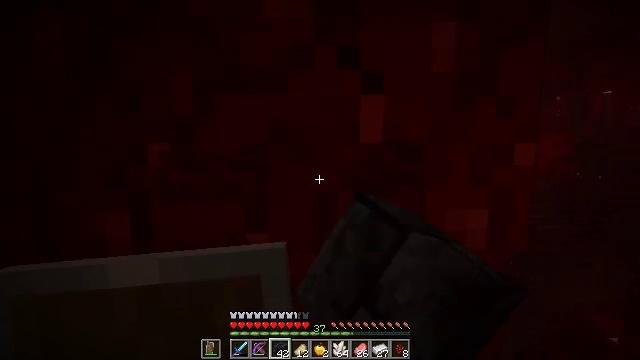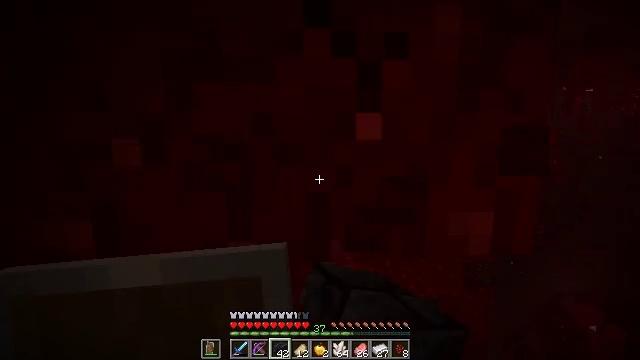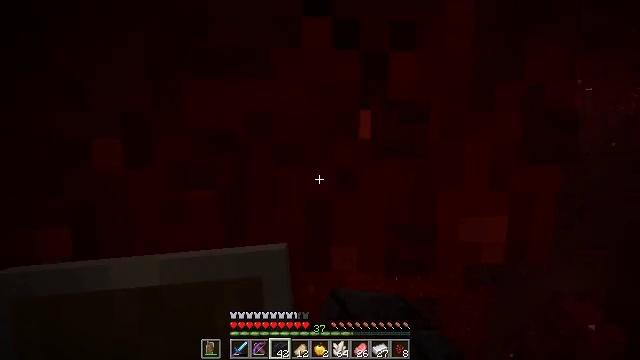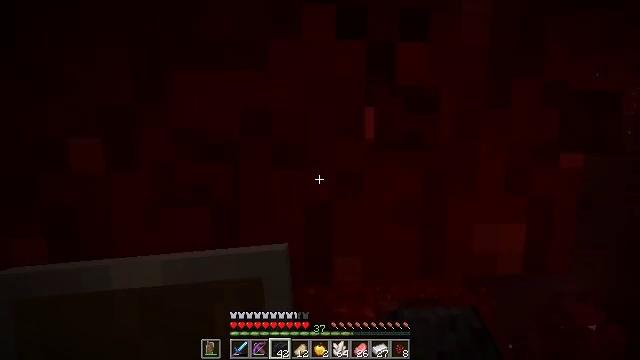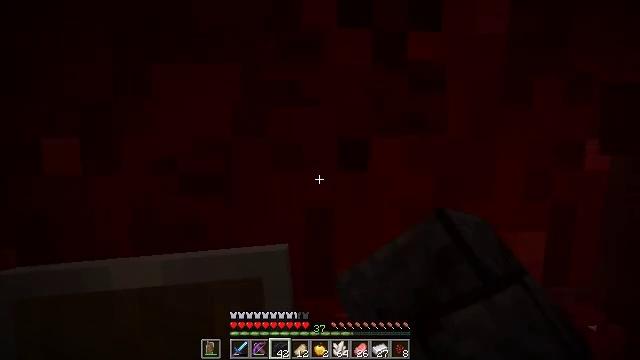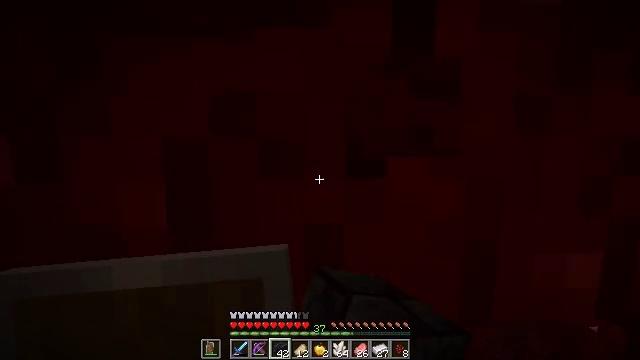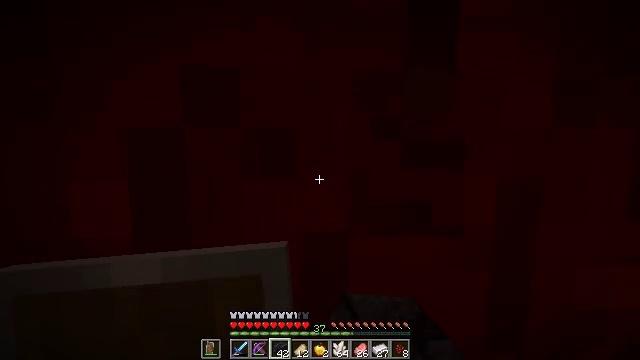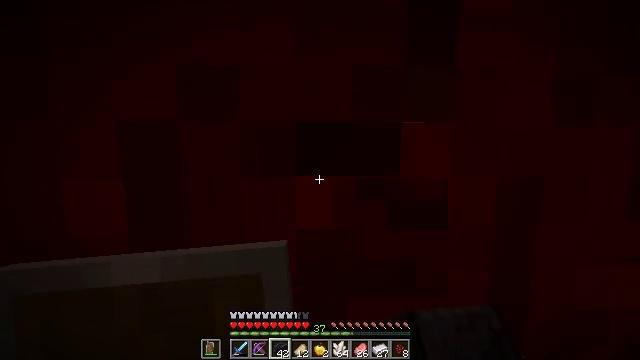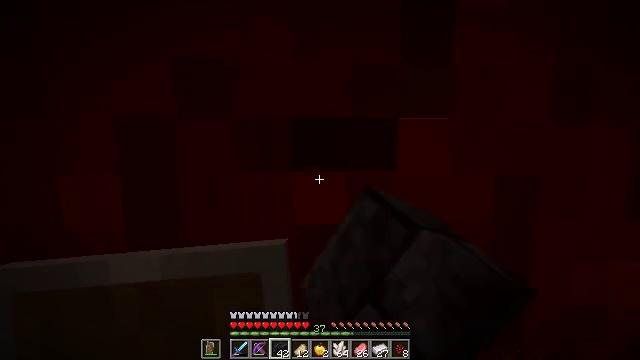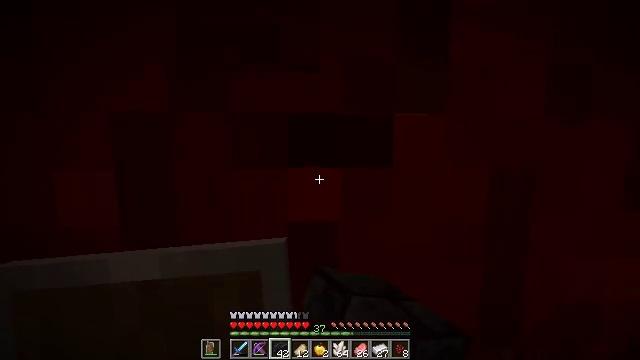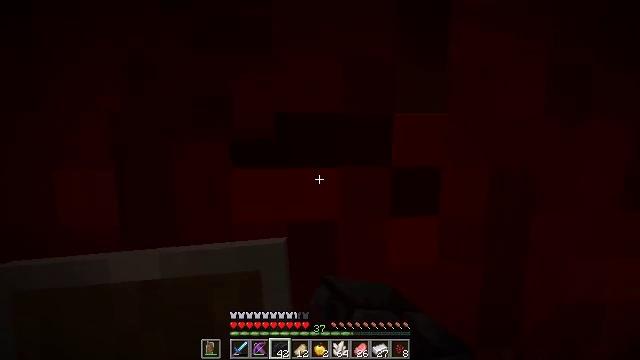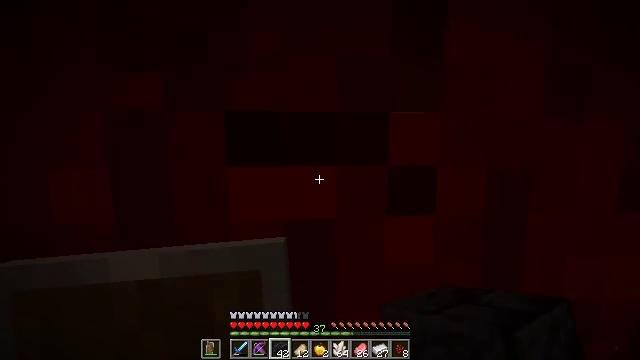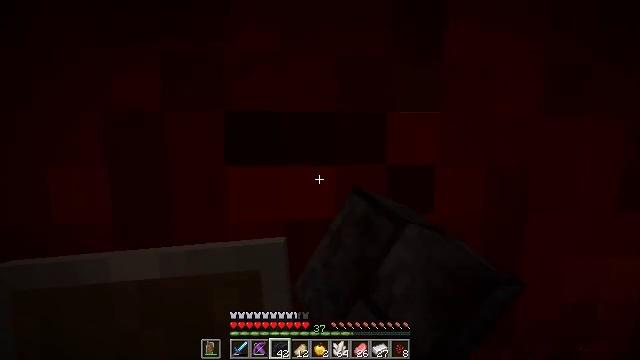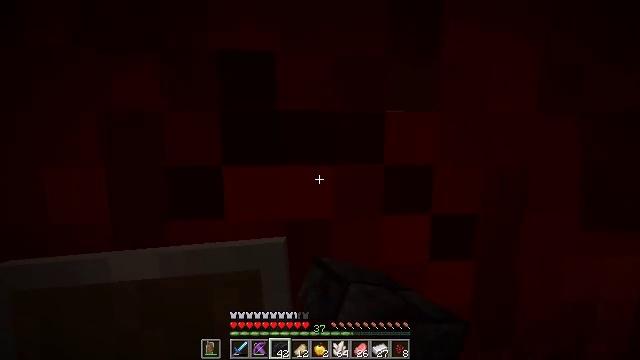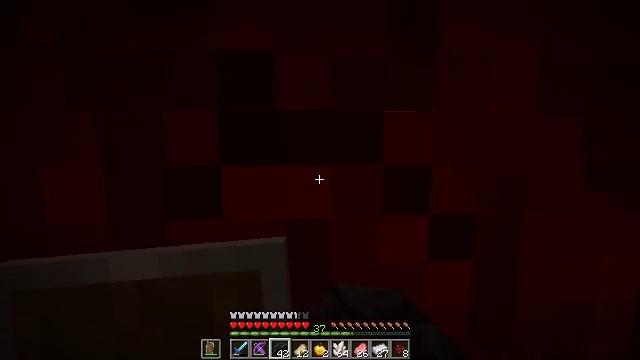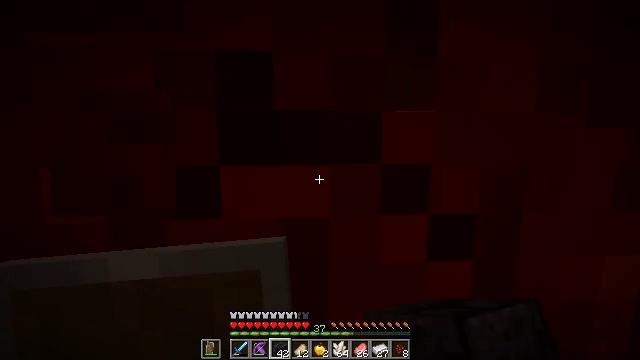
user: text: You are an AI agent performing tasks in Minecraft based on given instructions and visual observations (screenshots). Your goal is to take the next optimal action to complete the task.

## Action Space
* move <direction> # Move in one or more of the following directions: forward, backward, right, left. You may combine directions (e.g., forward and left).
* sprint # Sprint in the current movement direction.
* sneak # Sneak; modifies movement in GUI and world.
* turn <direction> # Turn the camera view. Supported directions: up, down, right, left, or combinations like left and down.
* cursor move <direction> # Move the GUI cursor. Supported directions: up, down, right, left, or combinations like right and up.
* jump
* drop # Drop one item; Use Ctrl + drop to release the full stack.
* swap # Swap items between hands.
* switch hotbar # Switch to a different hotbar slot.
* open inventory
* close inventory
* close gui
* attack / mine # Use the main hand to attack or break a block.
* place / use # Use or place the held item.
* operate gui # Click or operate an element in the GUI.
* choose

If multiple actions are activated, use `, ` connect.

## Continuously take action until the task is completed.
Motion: motion action
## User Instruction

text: Attack the nether wart block to break it.
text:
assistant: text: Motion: move forward, sneak, turn right, attack / mine
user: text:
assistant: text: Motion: move forward, sneak, attack / mine
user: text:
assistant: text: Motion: move forward, sneak, attack / mine
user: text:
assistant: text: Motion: move forward, sneak, attack / mine
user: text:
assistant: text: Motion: move forward, sneak, attack / mine
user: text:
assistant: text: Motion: move forward, sneak, attack / mine
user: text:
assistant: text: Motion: move forward, sneak, attack / mine
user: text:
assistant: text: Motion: move forward, sneak, attack / mine
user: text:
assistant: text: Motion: move forward, sneak, attack / mine
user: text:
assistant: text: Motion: move forward, sneak, attack / mine
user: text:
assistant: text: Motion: move forward, sneak, attack / mine
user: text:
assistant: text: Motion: move forward, sneak, attack / mine
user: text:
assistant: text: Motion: move forward, sneak, attack / mine
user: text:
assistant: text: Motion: move forward, sneak, attack / mine
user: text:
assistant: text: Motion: sneak, attack / mine
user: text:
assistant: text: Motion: sneak, attack / mine
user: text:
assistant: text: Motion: move forward, sneak, attack / mine
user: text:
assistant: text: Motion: move forward, sneak, attack / mine
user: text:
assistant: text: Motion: move forward, sneak, attack / mine
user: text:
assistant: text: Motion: move forward, sneak, attack / mine
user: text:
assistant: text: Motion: move forward, sneak, attack / mine
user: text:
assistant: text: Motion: move forward, sneak, attack / mine
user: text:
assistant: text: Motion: move forward, sneak, attack / mine
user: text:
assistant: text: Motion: move forward, sneak, attack / mine
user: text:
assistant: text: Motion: move forward, sneak, attack / mine
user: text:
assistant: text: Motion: move forward, sneak, attack / mine
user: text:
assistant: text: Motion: move forward, sneak, attack / mine
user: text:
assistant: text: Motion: move forward, sneak, attack / mine
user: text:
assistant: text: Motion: move forward, sneak, attack / mine
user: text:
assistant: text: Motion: sneak, attack / mine